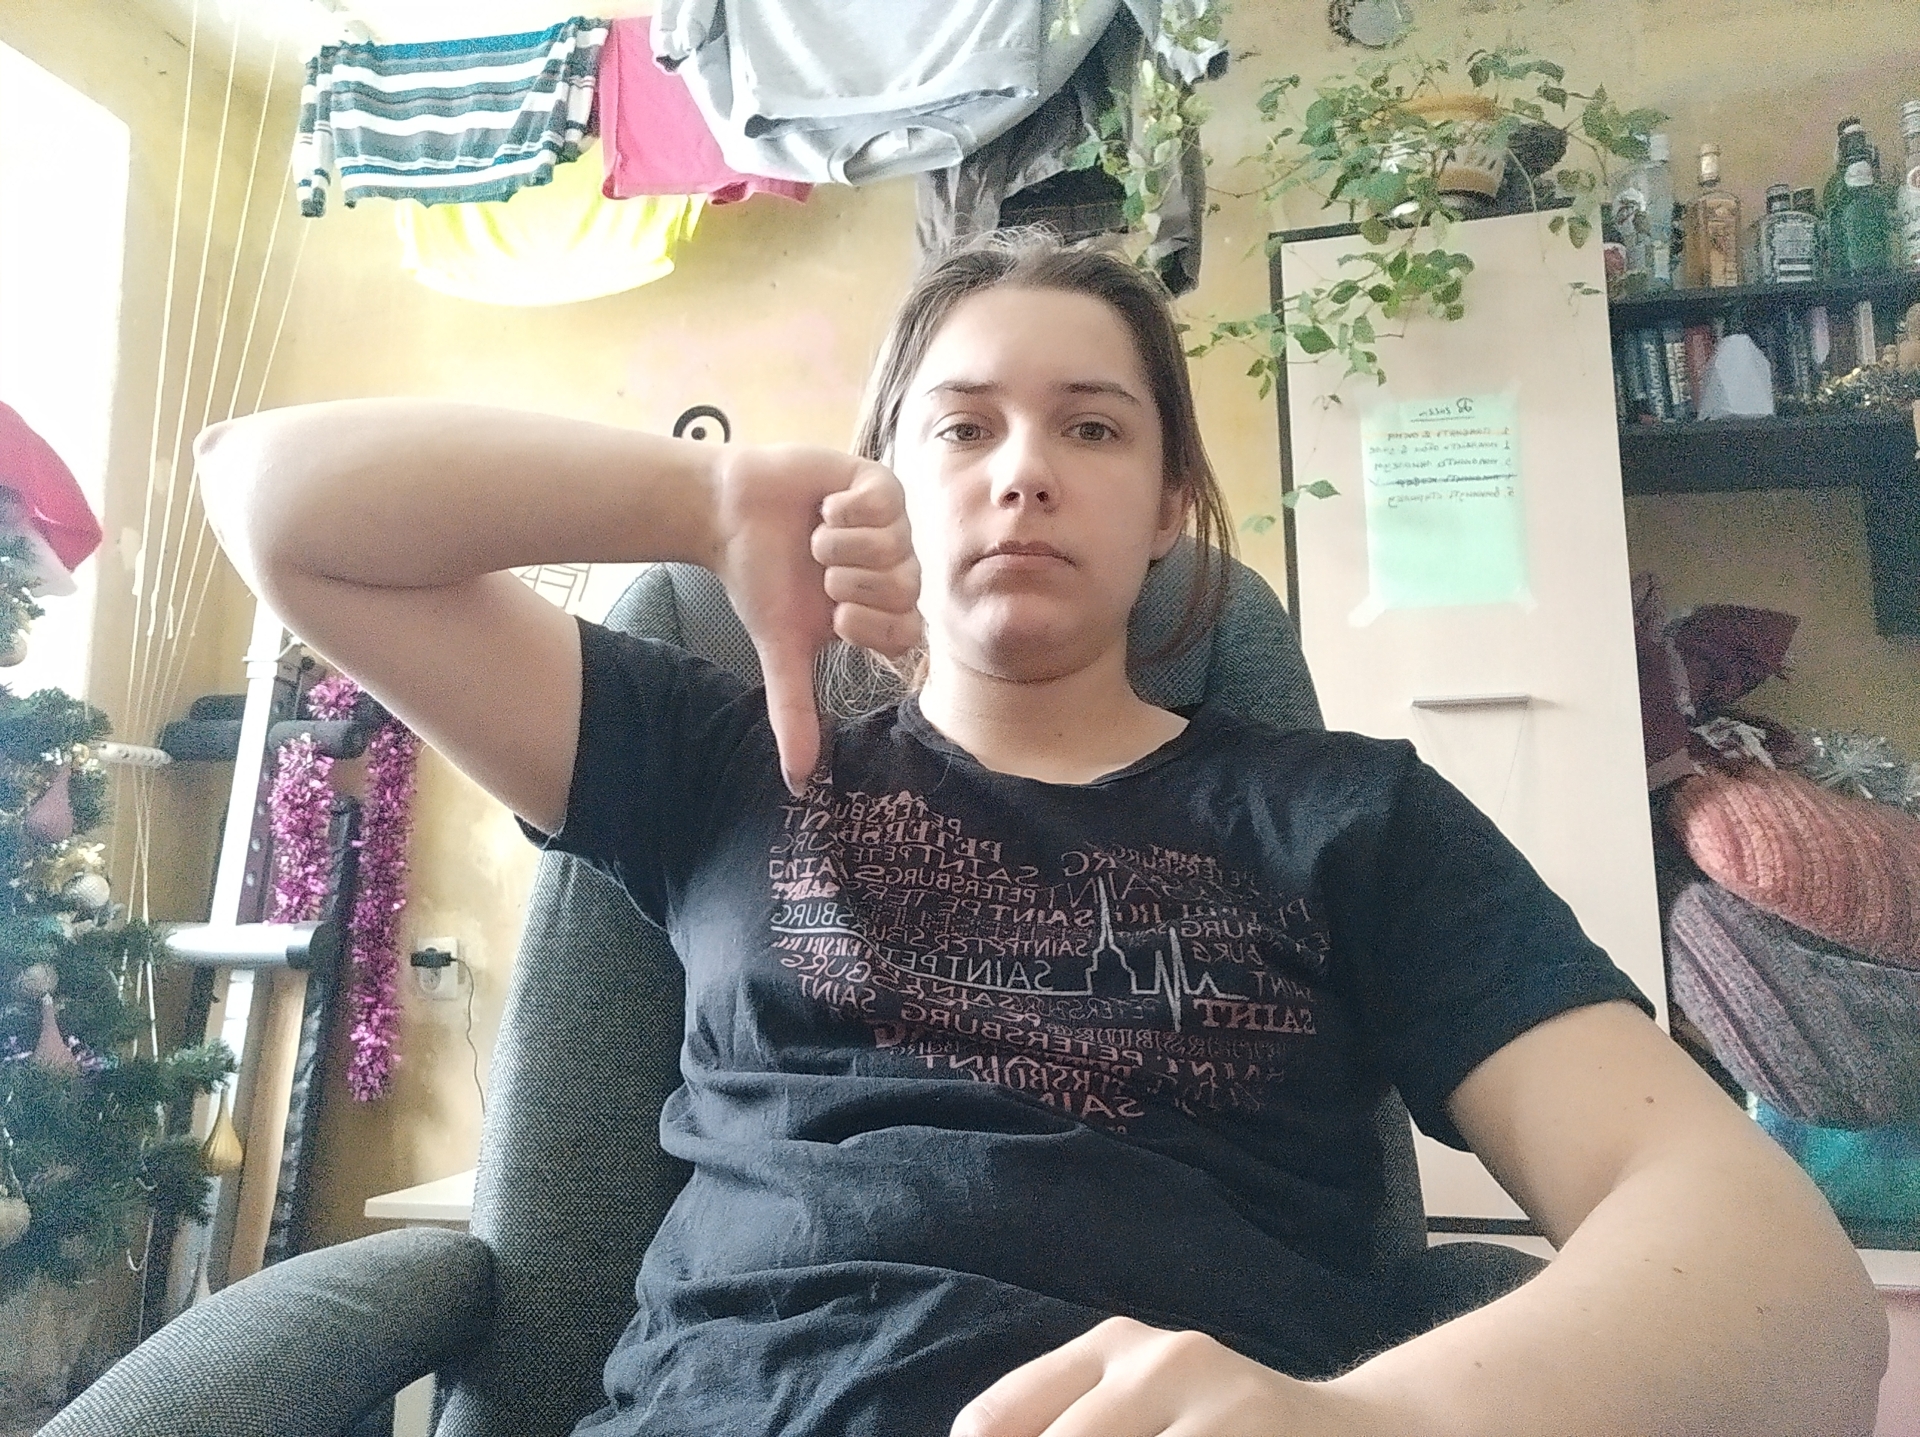
Label: noise